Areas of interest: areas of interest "Kangcheng Home Building Materials"
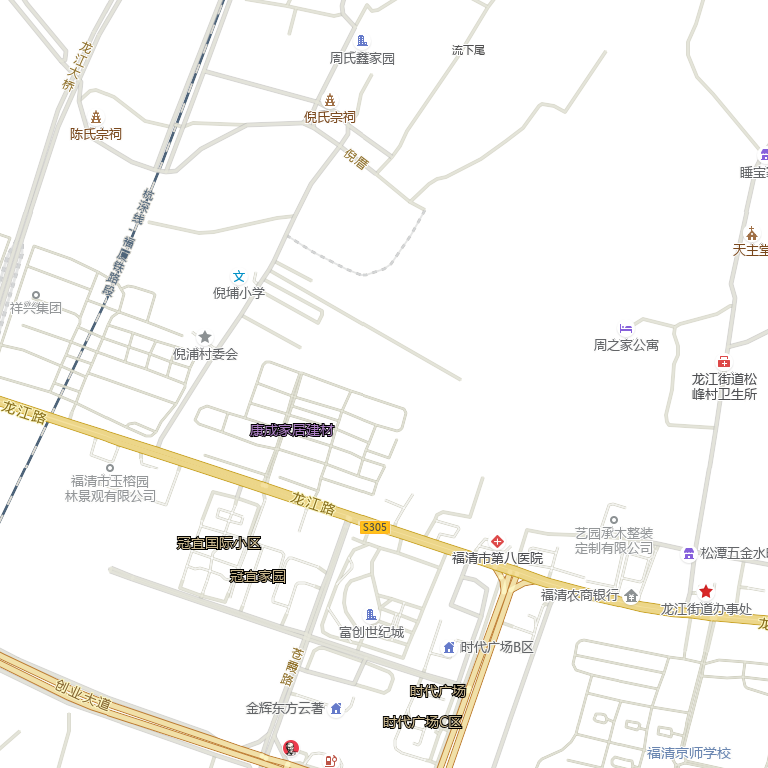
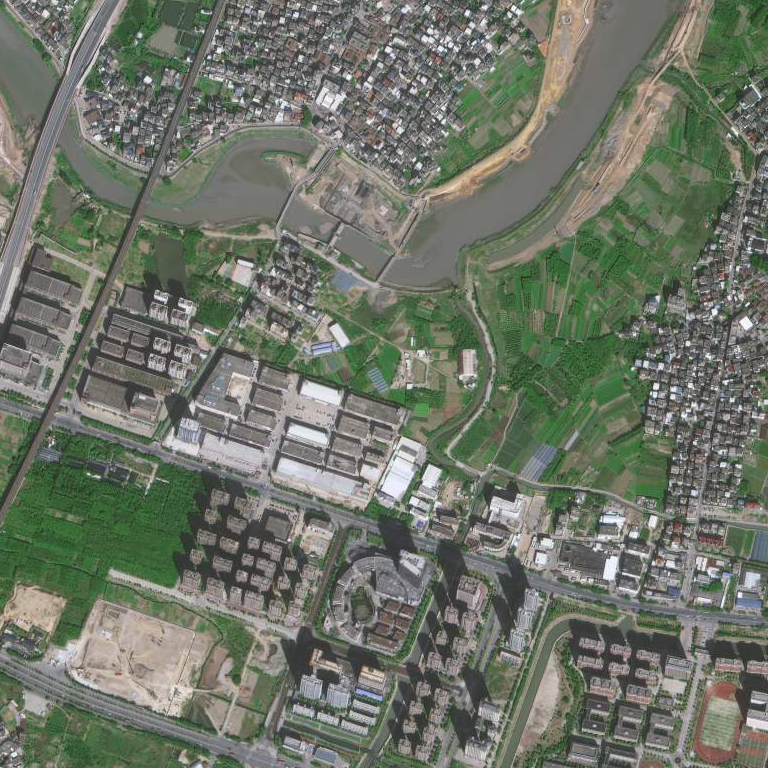